Interaction volume radius: 10 \u00c5
Interaction volume height: 10 \u00c5
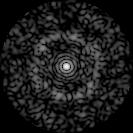
Disorder parameter: 0.8243